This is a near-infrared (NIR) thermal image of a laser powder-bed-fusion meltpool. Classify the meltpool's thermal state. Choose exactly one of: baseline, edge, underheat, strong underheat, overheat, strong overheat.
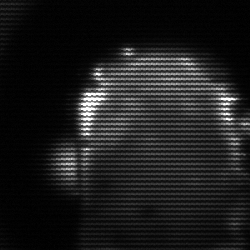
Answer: baseline